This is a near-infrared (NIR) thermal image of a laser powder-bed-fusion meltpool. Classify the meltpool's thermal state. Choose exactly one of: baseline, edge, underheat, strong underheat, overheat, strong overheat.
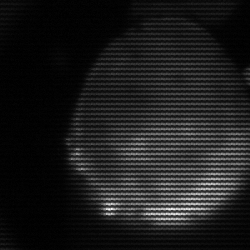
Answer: edge